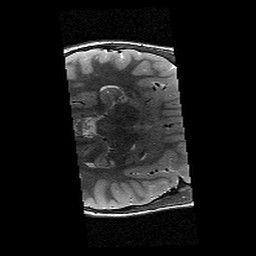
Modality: T2w
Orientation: axial
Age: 11
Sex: female
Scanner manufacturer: siemens
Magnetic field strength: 3 T
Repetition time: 9.23 s
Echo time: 0.067 s